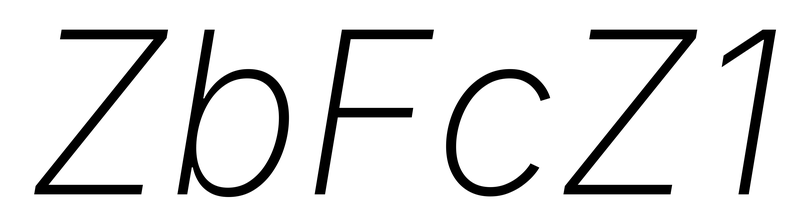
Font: Inter-Italic_ExtraLight_Italic